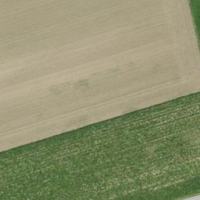
EUNIS habitat code: 52
Species observed at this site:
Anthyllis vulneraria